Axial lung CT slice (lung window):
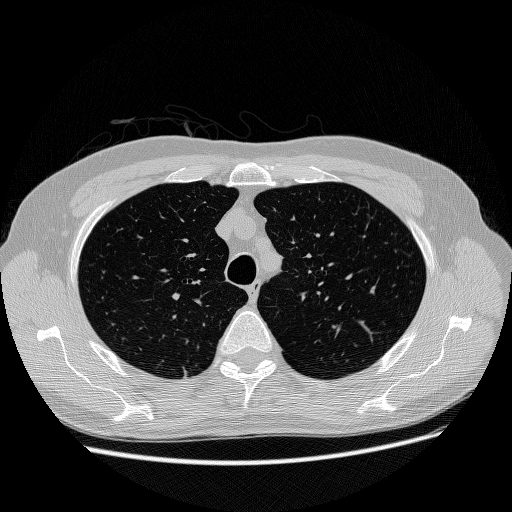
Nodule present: no